Field crop: maize
Growth stage: 1
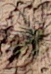
Species: lolium